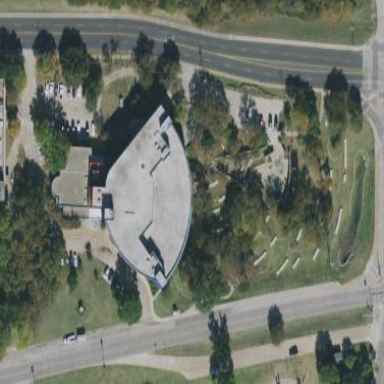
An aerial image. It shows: Public library building.